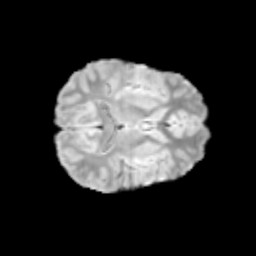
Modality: T2w
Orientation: axial
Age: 9
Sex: male
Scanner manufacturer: siemens
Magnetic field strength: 3 T
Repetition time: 3.8 s
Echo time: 0.07 s